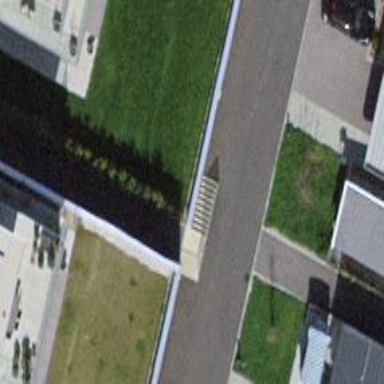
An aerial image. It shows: Road with steps.